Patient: sex M, age 67
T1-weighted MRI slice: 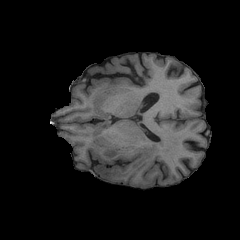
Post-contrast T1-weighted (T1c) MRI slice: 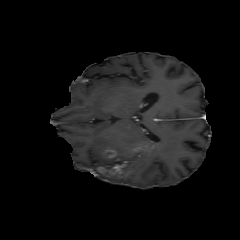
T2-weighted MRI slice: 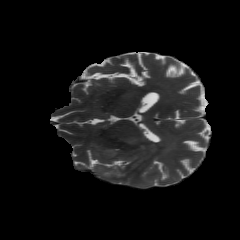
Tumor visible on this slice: yes
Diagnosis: Glioblastoma, IDH-wildtype
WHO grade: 4